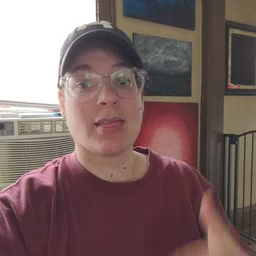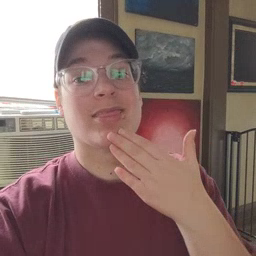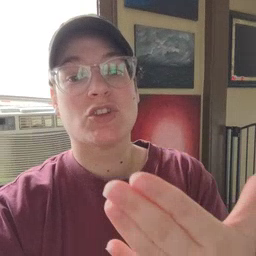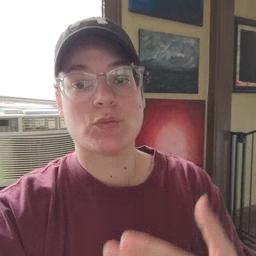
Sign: thankyou